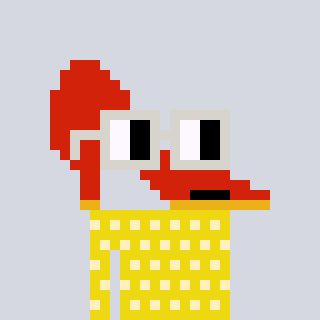
a pixel art character with square light gray glasses, a highheel-shaped head and a yellow-colored body on a cool background